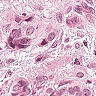
Metastatic tissue present: yes